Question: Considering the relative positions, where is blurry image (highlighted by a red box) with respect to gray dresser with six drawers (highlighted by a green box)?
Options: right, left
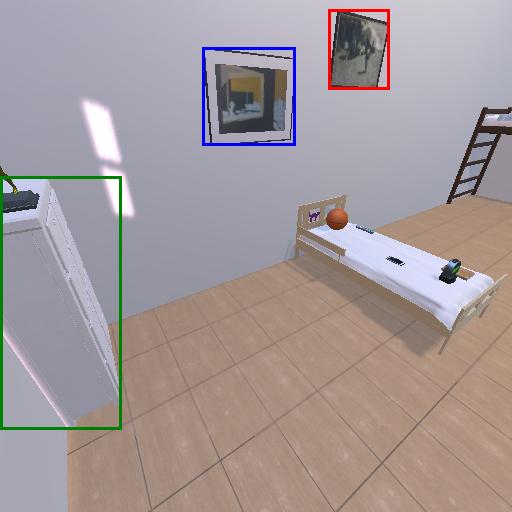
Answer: right